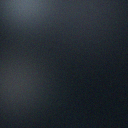
Screen state: off